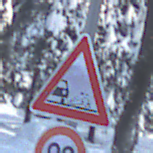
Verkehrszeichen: SplittSchotter
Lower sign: Geschwindigkeit90
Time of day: MorningAfternoon
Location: Outdoor (Nature)
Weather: Clear
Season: Winter
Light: Natural